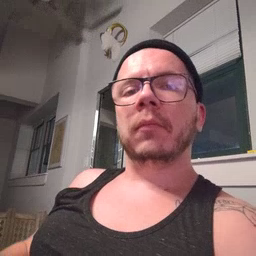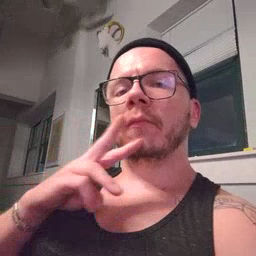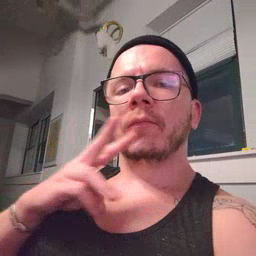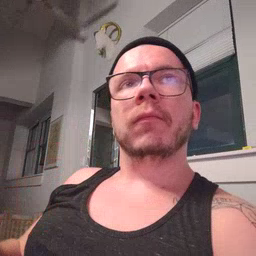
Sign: water